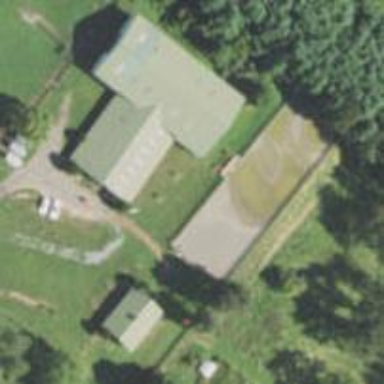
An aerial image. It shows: Farmyard area.